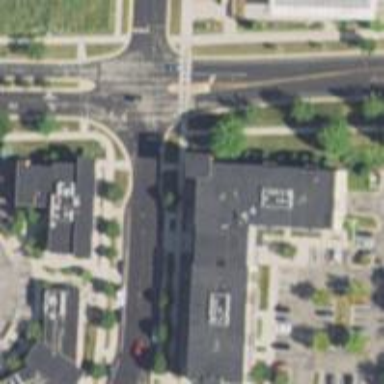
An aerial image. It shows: Unmarked road crossing.